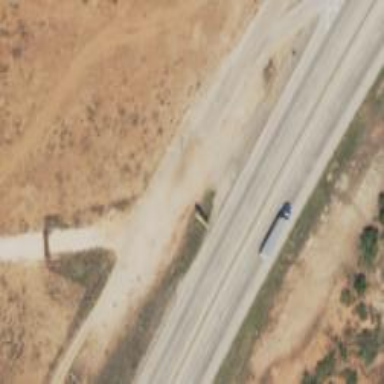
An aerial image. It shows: Tertiary road with frontage road.